Question: I have the following code:
'''
protected void ddlCompanyList_SelectedIndexChanged(object sender, EventArgs e)
{
string strConnectionString = ConfigurationManager.ConnectionStrings[Constants.ConnectionStringName].ConnectionString;
string strCustomerID = CommonCode.GetCurrentCustomerID();
string strUserID = CommonCode.GetCurrentUserID().ToString();
DropDownList ddl = sender as DropDownList;
string strRSReportLinkID = ddl.SelectedValue;
using (SqlConnection connection = new SqlConnection(strConnectionString))
{
connection.Open();
SqlCommand command = new SqlCommand("Test_GetReportSettingsForReport", connection);
command.CommandType = CommandType.StoredProcedure;
command.Parameters.AddWithValue("@CustomerID", strCustomerID);
command.Parameters.AddWithValue("@UserId", strUserID);
command.Parameters.AddWithValue("@RSReportLinkID", strRSReportLinkID);
SqlDataReader reader = command.ExecuteReader();
if (reader.HasRows)
{
while (reader.Read())
{
string strURL = reader.GetValue(3).ToString();
GetReportPath(strURL);
}
}
else
{
/* Console.WriteLine("No rows found.");*/
}
reader.Close();
connection.Close();
}
}
protected void GetReportPath(string strURL)
{
this.ReportViewer1.ServerReport.ReportPath = "/" + strURL;
}
'''
Quite simply, every time a report is selected from my dropdown list ddlCompanyList_SelectedIndexChanged will run which just uses a stored procedure to find the URL of the report selected from the drop down. This will then be passed onto GetReportPath which will pass the reports URL into the ReportView.
Everything works fine so far, however I have decided to add CustomerID as a parameter in my report on SSRS. Passing parameters into a stored procedure was easy, however I'm a bit lost when it comes to passing a parameter (CustomerID) into the report itself. Since strCustomerID is automatically populated with the customer's ID thanks to a code I wrote, it would be great if I could just pass strCustomerID as the parameter for my report, so that users don't have to manually enter their own ID.

Anyone have any suggestions? Thanks for the help.
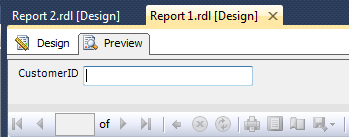
Answer: You can use <URL>:
'''
ReportParameter p = new ReportParameter("CustomerID", strCustomerID);
this.reportViewer1.ServerReport.SetParameters(new ReportParameter[] { p });
'''